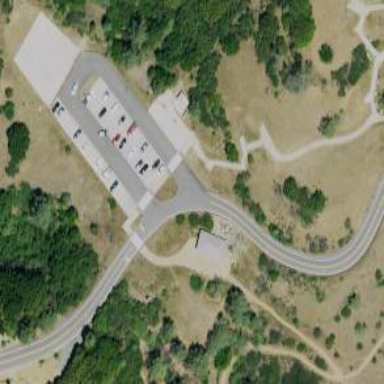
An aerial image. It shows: Asphalt parking space.